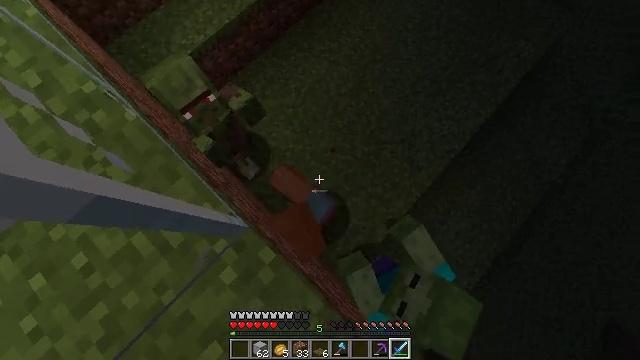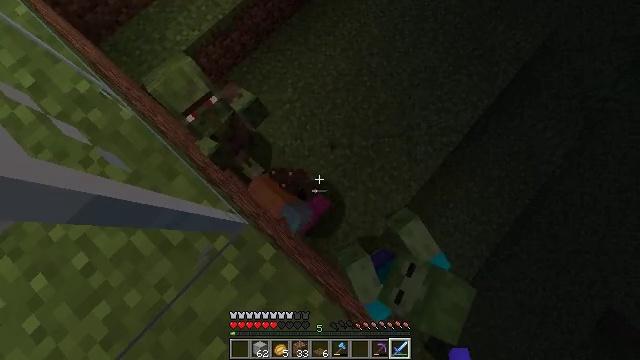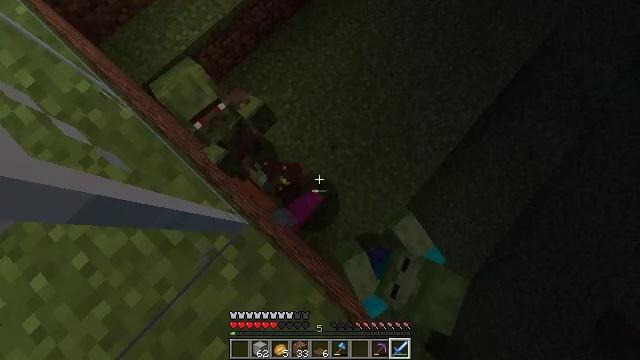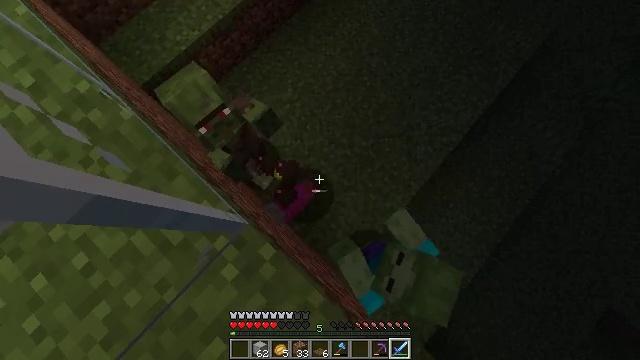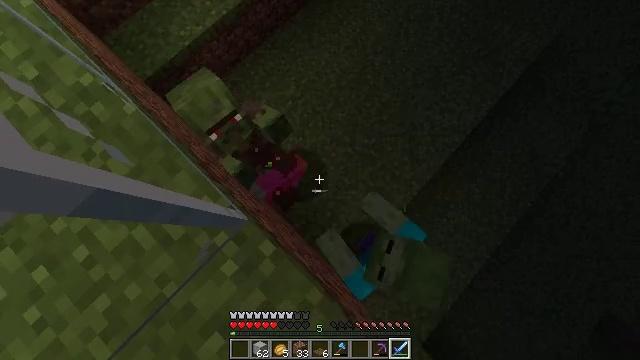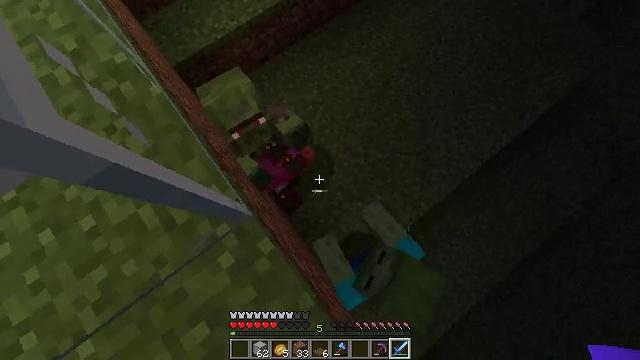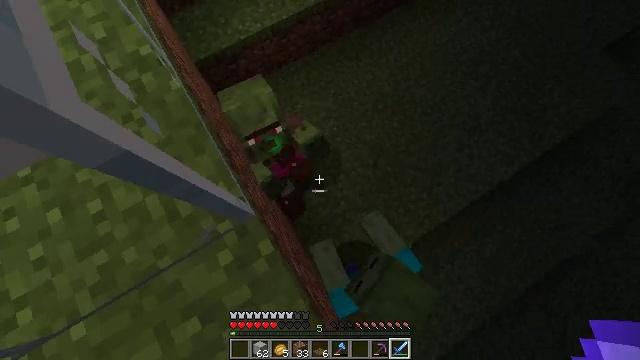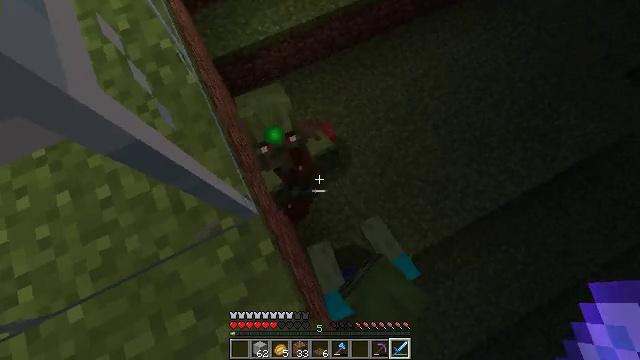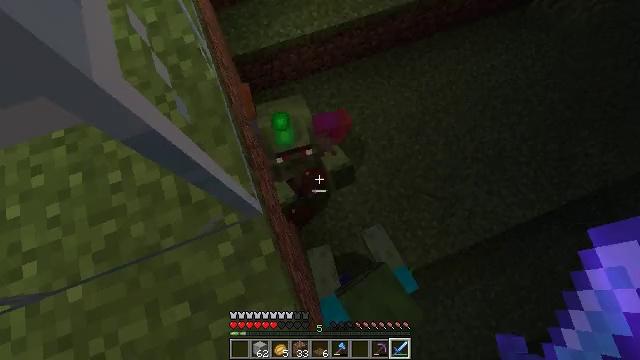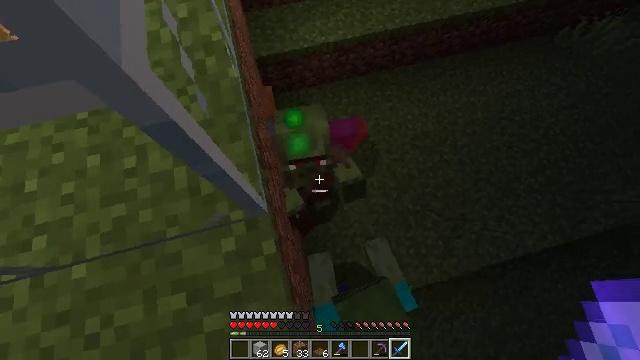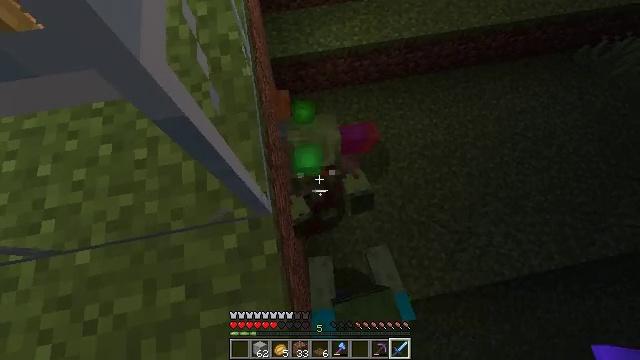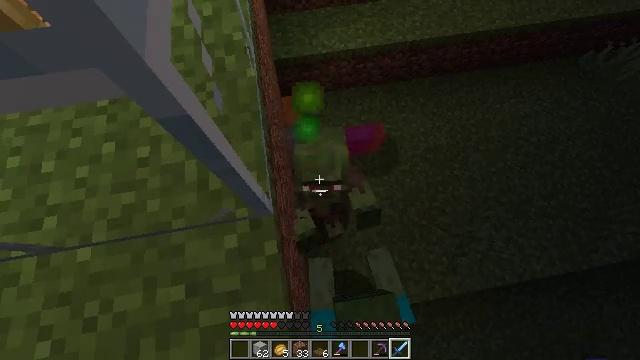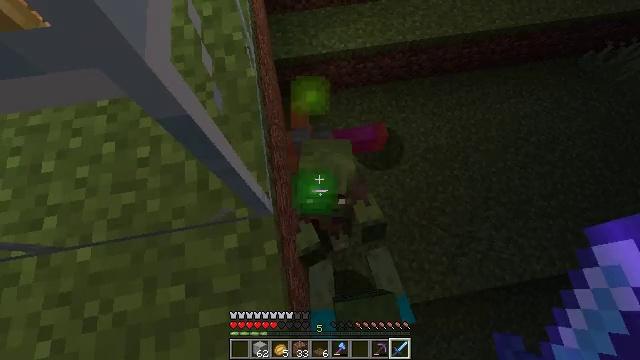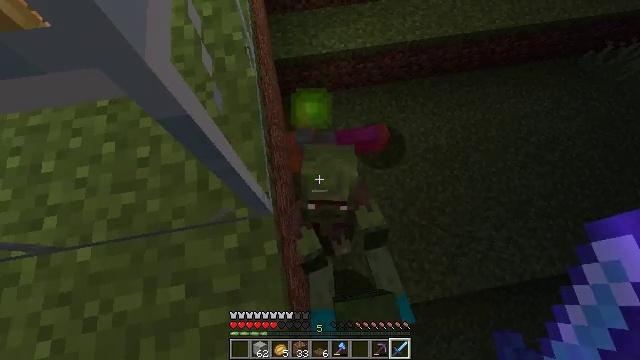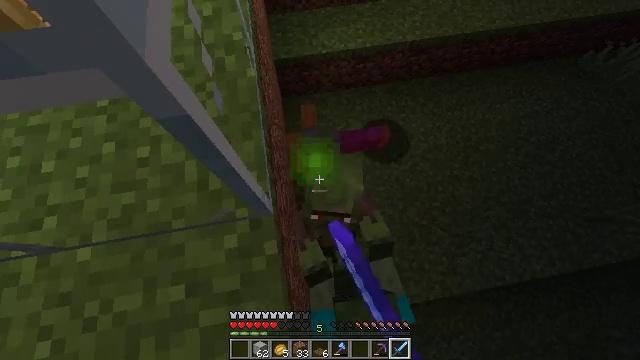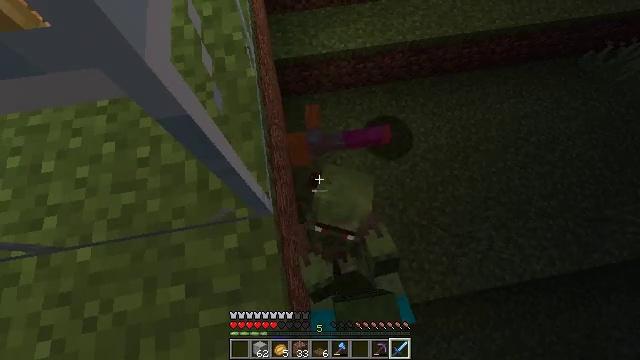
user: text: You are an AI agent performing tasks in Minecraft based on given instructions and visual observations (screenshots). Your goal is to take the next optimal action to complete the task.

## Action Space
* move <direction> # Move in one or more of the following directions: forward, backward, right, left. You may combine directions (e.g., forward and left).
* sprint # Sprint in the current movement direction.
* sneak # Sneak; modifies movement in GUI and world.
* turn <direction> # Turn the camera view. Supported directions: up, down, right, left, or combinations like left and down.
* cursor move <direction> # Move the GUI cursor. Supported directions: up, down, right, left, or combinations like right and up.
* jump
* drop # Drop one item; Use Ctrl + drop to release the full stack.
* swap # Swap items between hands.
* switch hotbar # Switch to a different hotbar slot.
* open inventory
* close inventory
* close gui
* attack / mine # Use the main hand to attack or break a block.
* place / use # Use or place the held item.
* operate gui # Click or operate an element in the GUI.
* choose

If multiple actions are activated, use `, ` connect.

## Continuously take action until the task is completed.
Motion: motion action
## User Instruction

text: Kill a zombie villager.
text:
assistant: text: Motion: sneak, turn right and down
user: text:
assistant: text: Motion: sneak
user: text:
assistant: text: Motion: sneak
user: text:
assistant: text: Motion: sneak, turn left
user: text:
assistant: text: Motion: sneak, turn left and up
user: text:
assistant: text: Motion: sneak, turn left and up
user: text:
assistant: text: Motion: sneak, turn left
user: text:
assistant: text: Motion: sneak, turn left and up
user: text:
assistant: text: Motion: sneak, turn left and up
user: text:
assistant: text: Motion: sneak, turn left
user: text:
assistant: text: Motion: sneak, turn left
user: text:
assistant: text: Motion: sneak
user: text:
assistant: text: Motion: sneak, attack / mine
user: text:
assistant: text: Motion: sneak, attack / mine
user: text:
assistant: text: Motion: sneak, attack / mine
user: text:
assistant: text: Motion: sneak, attack / mine
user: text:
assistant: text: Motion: sneak
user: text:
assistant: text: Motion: sneak